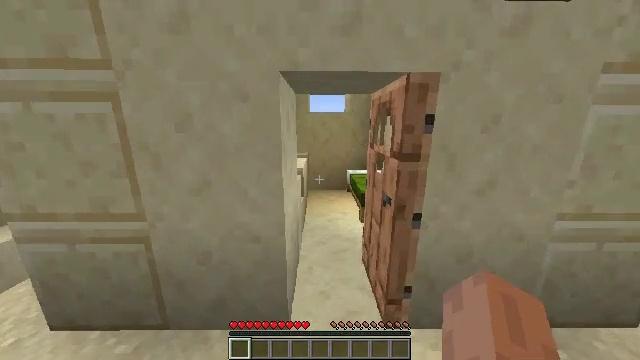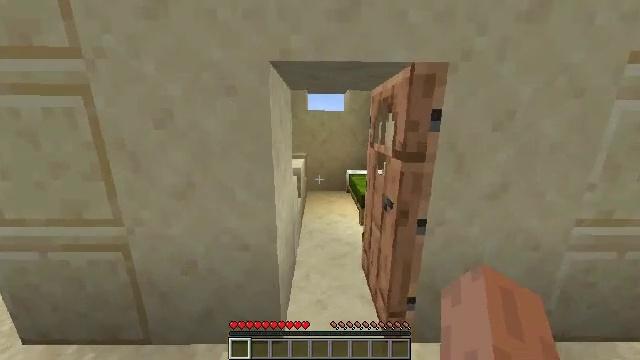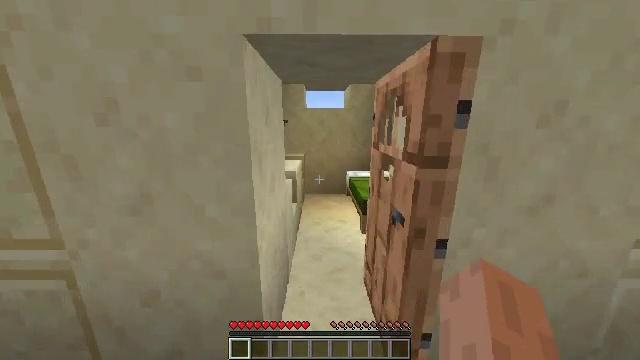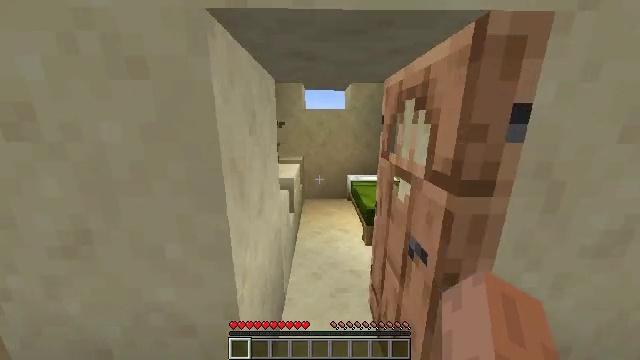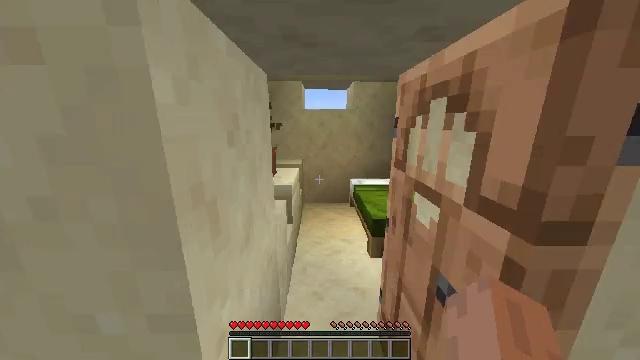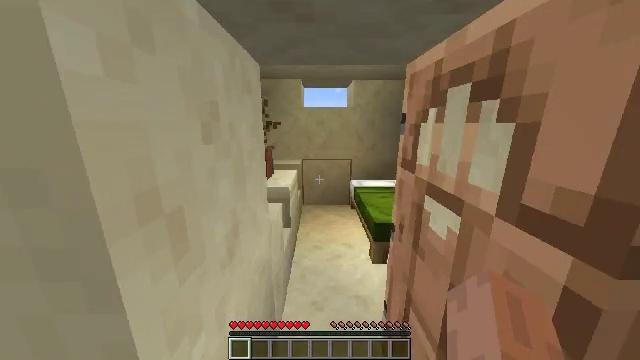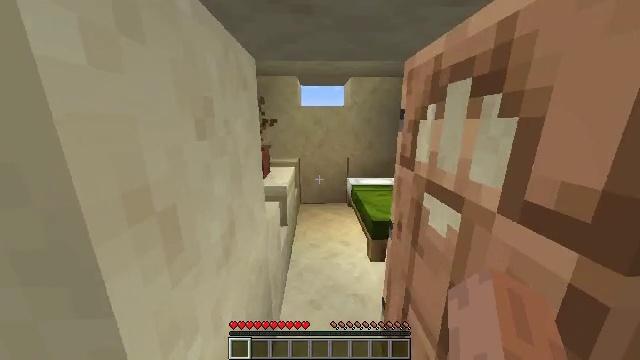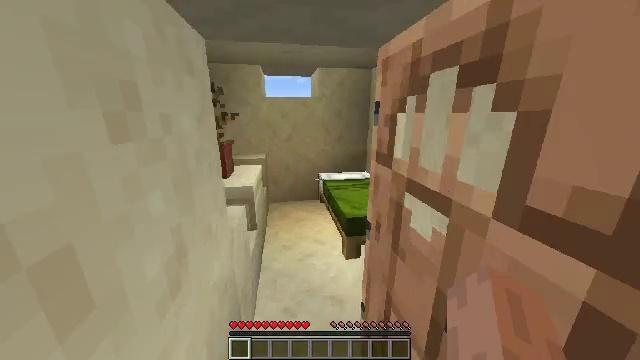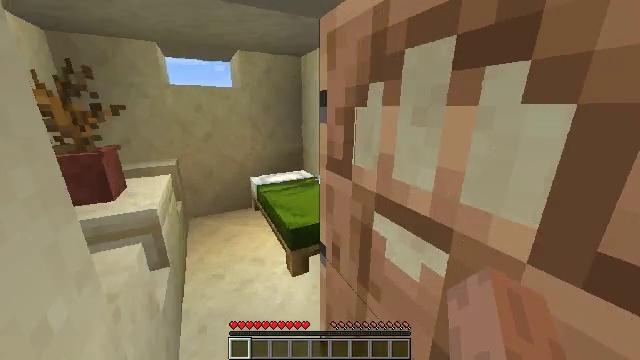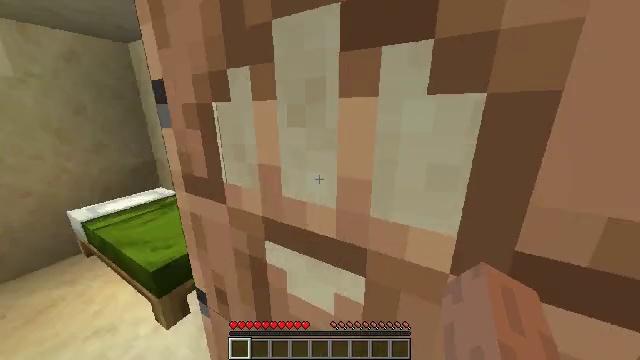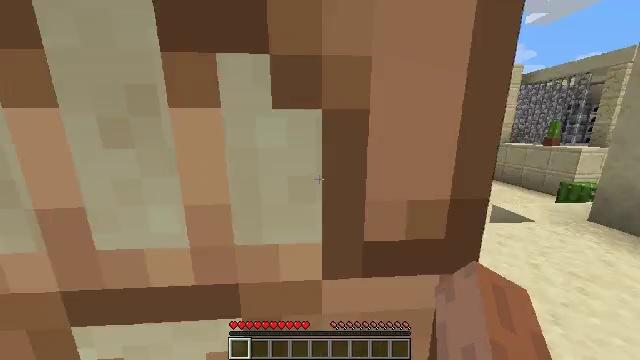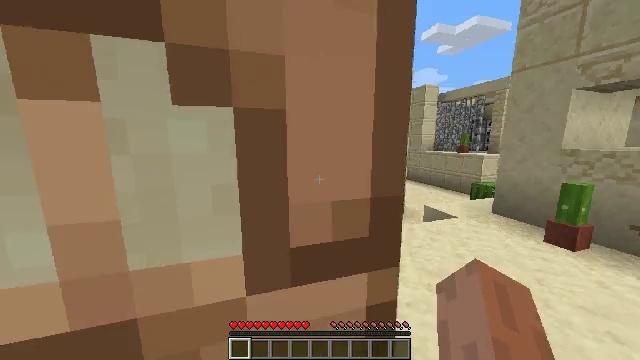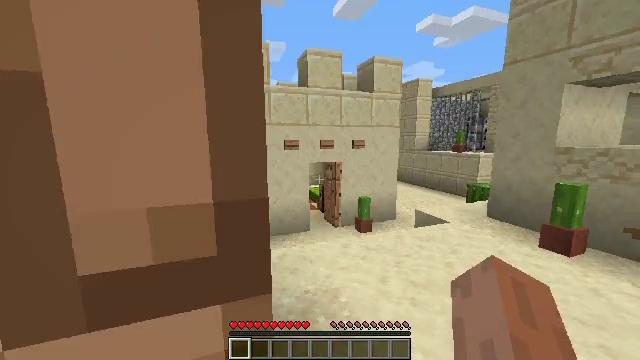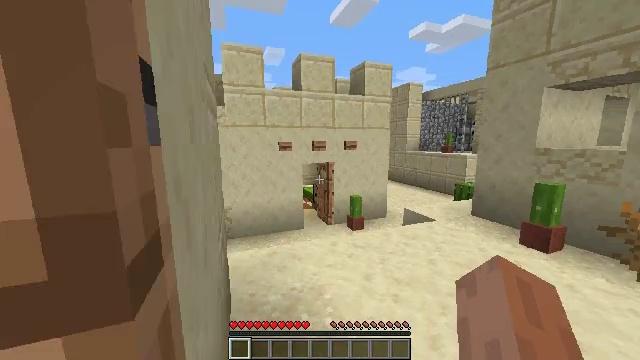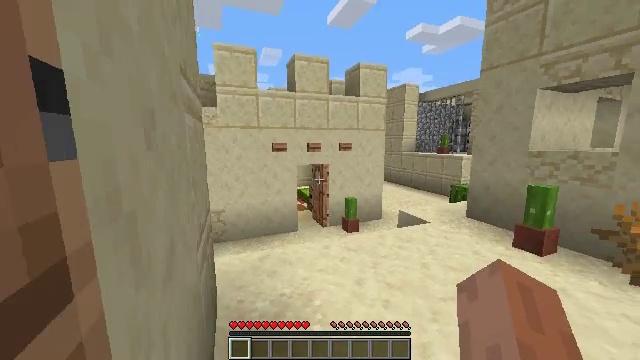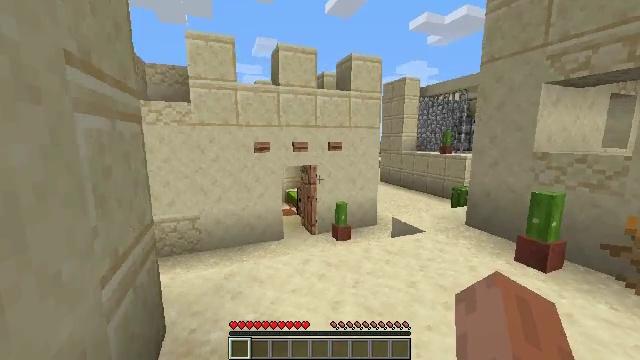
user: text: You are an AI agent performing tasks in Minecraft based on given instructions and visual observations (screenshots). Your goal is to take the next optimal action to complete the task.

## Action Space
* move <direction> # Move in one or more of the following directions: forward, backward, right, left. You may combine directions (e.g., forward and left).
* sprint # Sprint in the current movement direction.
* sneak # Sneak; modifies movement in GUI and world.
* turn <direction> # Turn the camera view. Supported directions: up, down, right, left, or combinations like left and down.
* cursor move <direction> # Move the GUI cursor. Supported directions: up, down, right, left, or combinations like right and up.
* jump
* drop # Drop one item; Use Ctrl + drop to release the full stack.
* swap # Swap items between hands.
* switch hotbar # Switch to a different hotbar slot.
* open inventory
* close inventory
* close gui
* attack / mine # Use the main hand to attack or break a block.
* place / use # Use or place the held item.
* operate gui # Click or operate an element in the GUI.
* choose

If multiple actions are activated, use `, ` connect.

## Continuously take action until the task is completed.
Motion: motion action
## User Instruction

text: Remove a hay block from the inventory.
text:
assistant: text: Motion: move forward, sprint, attack / mine
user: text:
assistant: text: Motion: move forward, sprint, attack / mine
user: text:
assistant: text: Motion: move forward, sprint, attack / mine
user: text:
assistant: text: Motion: move forward, sprint, attack / mine
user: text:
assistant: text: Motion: move forward, sprint, attack / mine
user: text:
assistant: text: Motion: move forward, sprint, attack / mine
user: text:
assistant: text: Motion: move forward, sprint, turn right and down, attack / mine
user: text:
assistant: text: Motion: move forward, turn right, attack / mine
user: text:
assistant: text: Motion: move forward and move right, turn right, attack / mine
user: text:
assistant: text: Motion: move forward and move right, turn right and up, attack / mine
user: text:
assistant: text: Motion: move forward and move right, turn right and up, attack / mine
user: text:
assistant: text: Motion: move forward and move right, turn right, attack / mine
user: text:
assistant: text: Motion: move forward and move right, sprint, attack / mine
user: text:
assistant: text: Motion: move forward and move right, sprint, attack / mine
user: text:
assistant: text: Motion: move forward and move right, sprint, attack / mine
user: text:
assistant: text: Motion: move forward and move right, sprint, attack / mine
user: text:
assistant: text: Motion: move forward and move right, sprint, attack / mine
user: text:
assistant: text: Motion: move forward and move right, sprint, attack / mine
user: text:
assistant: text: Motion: move forward, sprint, attack / mine
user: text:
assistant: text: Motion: move forward, sprint, turn left and down, attack / mine
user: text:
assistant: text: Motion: move forward, sprint, turn left and down, attack / mine
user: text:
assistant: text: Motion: move forward, sprint, turn left and down, attack / mine
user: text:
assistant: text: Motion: move forward, sprint, turn left and down, attack / mine
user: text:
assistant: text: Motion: move forward, sprint, turn left, attack / mine
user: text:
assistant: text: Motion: move forward, sprint, turn left, attack / mine
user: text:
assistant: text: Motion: move forward, sprint, attack / mine
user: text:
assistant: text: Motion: move forward, sprint, turn left, attack / mine
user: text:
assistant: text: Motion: move forward, sprint, attack / mine
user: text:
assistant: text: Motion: move forward, sprint, attack / mine
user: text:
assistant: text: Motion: move forward, sprint, attack / mine